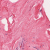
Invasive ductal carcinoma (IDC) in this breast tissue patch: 0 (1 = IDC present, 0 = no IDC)